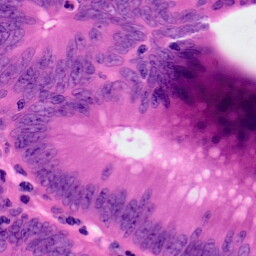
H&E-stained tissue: Colon